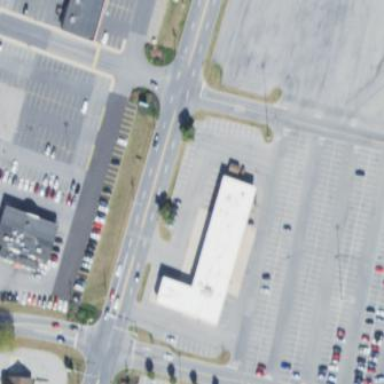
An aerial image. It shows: Building housing tires shop.